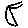
Label: moon